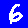
Digit: 6